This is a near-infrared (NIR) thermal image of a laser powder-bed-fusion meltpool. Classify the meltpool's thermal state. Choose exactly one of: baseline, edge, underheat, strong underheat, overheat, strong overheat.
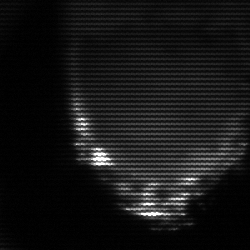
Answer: edge